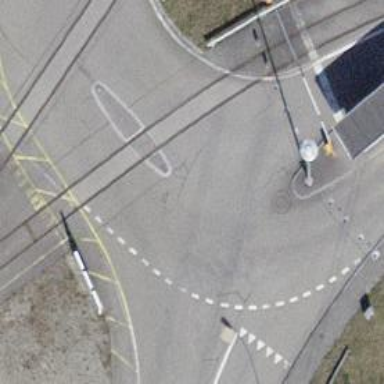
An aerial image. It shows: Railway level crossing.